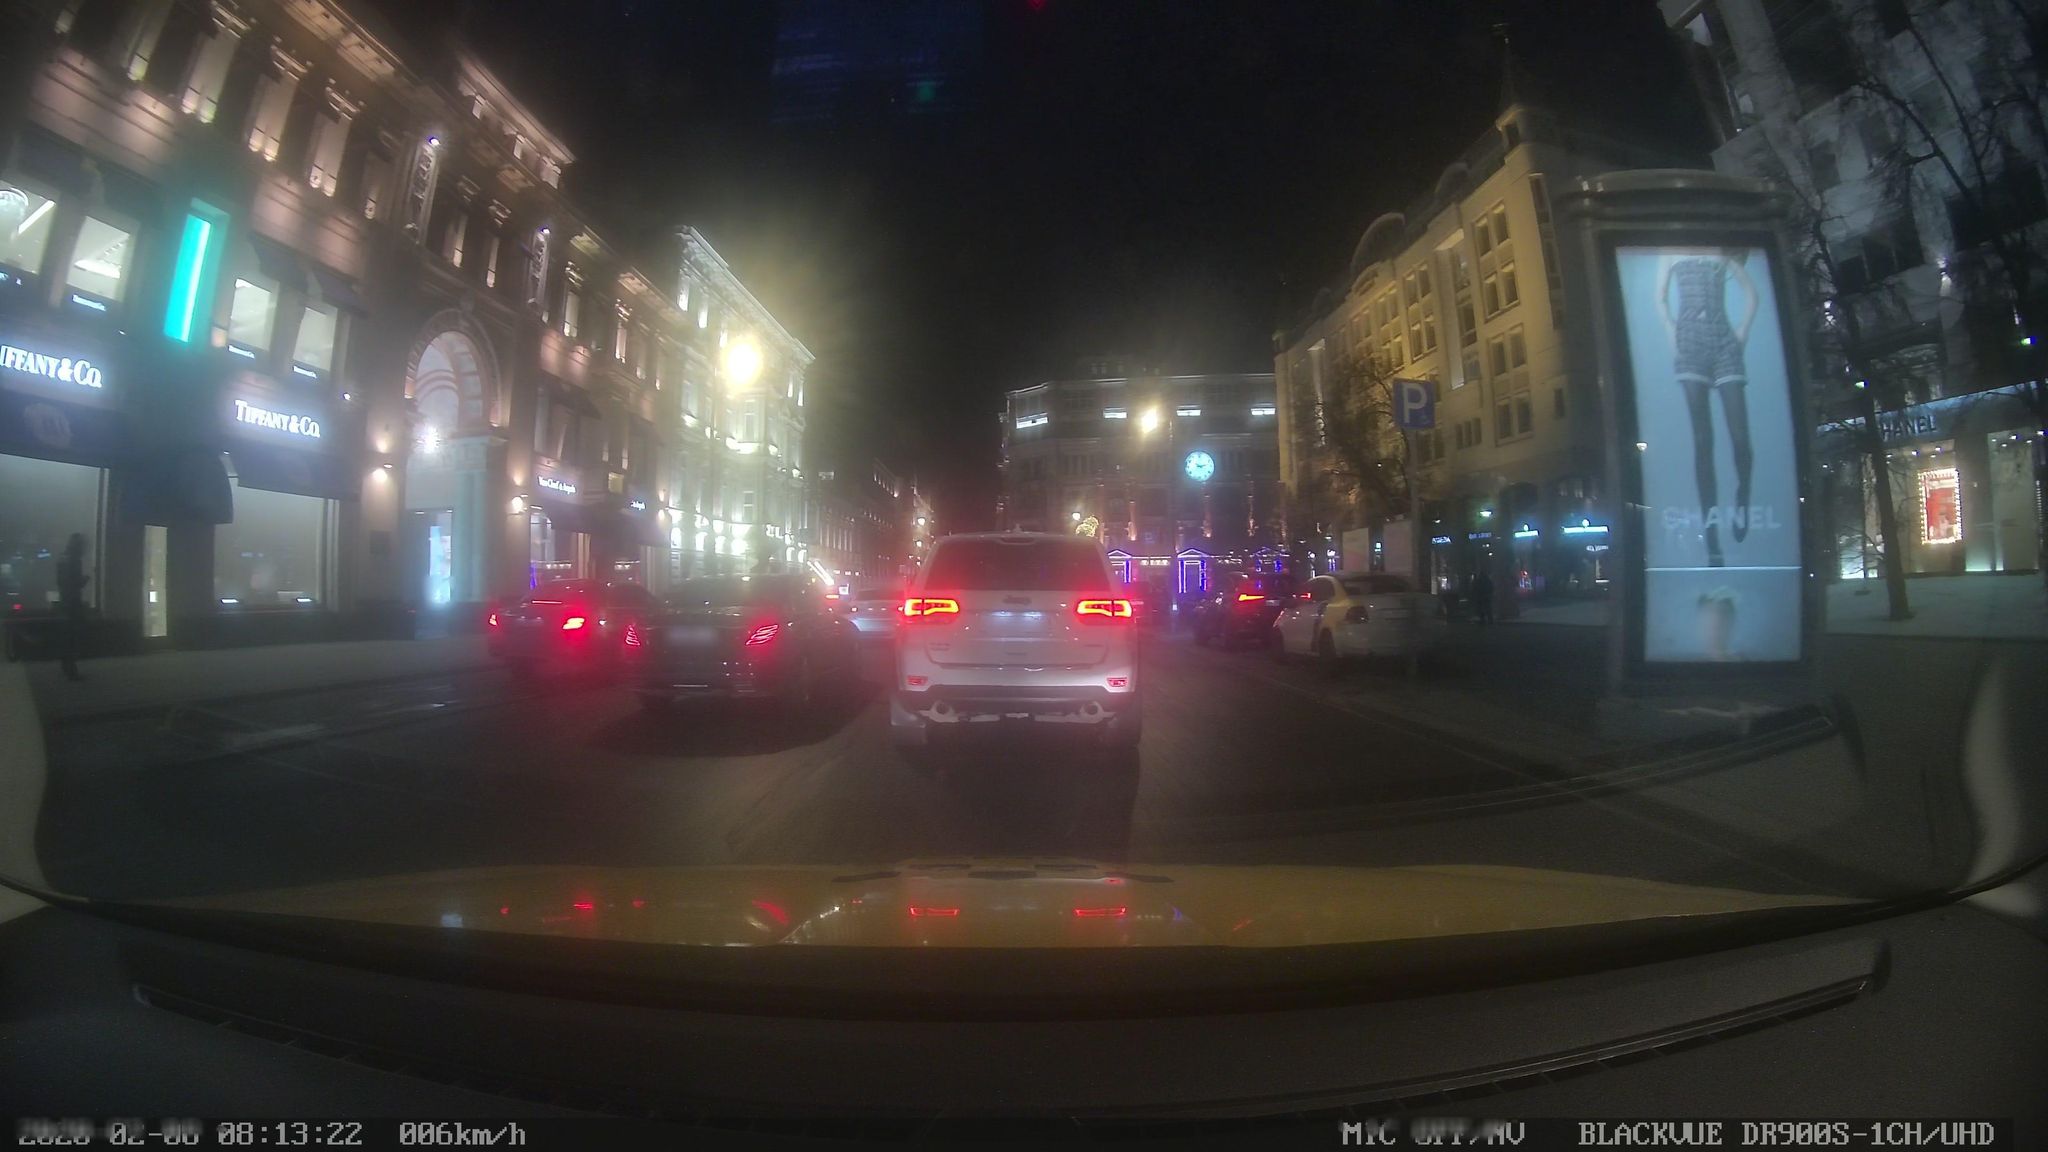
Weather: clear
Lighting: night
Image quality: slightly poor
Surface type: driving surface
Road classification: footway
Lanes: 4
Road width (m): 5
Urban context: urban centre
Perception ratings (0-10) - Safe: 1.22, Lively: 5.59, Beautiful: 3.56, Boring: 0.99, Depressing: 4.84, Wealthy: 4.82